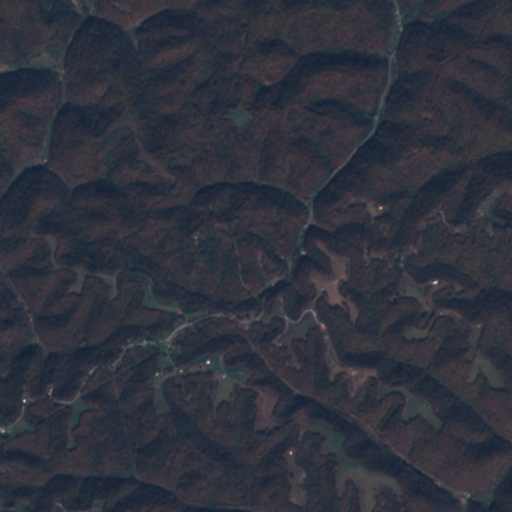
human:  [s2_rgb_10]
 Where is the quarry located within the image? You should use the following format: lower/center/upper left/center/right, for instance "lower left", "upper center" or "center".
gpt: There is no quarry in the image.